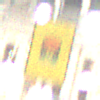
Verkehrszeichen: FahrzeugeMitWassergefaehrdenderLadungOhnePfeilsymbol
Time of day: Night
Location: Outdoor (Urban)
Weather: PartlyCloudy
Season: NotSpecified
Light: Artificial